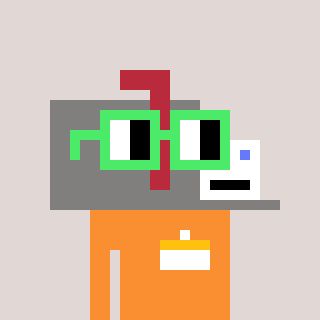
a pixel art character with square light green glasses, a mailbox-shaped head and a orange-colored body on a warm background